Question: This is my first question on Stackoverflow so forgive me if I ask anything ridiculous :D.
Suppose I want to compile a program that is in the directory "my dir/" with a space in it. Say the pathname of the program is "my dir/test.c".
Here is the sample makefile that I was trying out:
'''
CC = gcc
DIR = my\ dir
$(DIR)/test.out: $(DIR)/test.c
# $(CC) $< -o $@
$(CC) $(DIR)/test.c -o $(DIR)/test.out
'''
As you can see that in the last line(line-5) I have written the pathnames of the source and the output files directly as written in the prerequisite and the target, respectively. Doing this works fine because it yields the command:which a syntactically correct way of passing filenames(with spaces) to or any other shell command.
The second last line(line-4) is where the problem is(commented line). I've used automatic variables $@ (Target) and $< (First and the only Prerequisite) to produce the filename arguments for which I expected to be and , respectively. But here, for some reason, the produced filenames are and and hence the yielded command is:
Now here, gcc considers and as different two different input filenames and the command generates errors.
Here is a screenshot of the generated error output when I uncomment line-4 and comment line-5 of the above Makefile:

Is there any way to retain those backslashes even by using automatic variables the way I did? Or is there any alternative that will achieve the same goal as using automatic variables and also solve my problem? Because flexibility is important here.
Thanks in advance for your help!!!
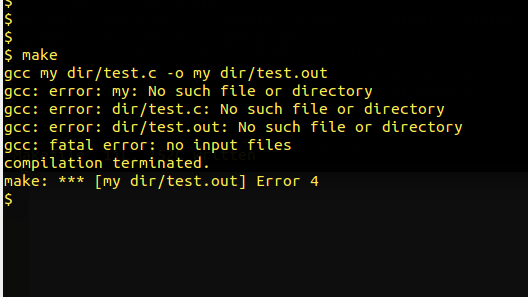
Answer: Use double or single quotes for the automatic variables.
Use single quotes, if you want to avoid shell expansion of the values referenced by the automatic variables:
'''
$(DIR)/test.out: $(DIR)/test.c
$(CC) '$<' -o '$@'
'''
Double quotes allow shell expansion. For example, if there was a dollar sign in 'DIR':
'''
DIR := $$my\ dir
'''
then '"$@"' would expand to '"$my dir"', and the shell would interpret '$my' as variable.